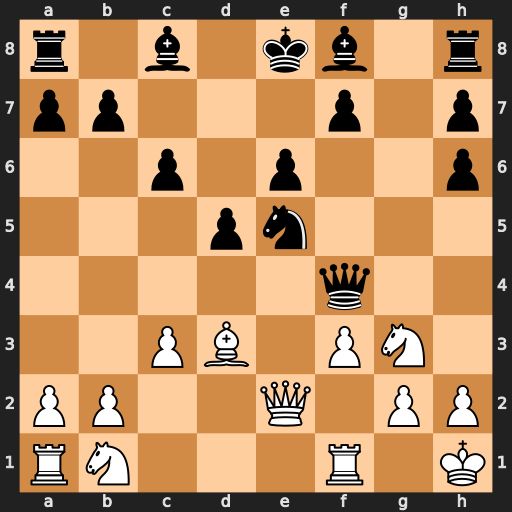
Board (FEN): r1b1kb1r/pp3p1p/2p1p2p/3pn3/5q2/2PB1PN1/PP2Q1PP/RN3R1K
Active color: w
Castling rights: kq
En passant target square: -
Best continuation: Nh5 Nxd3 Nxf4